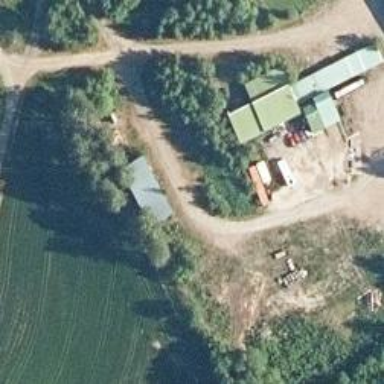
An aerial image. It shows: Driveway.